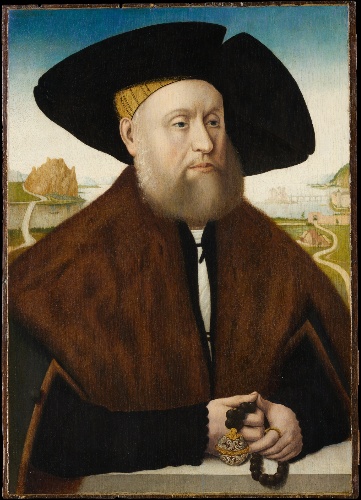
Title: Heinrich(?) vom Rhein zum Mohren (1477–1536)
Artist: Conrad Faber von Creuznach
Date: late 1520s
Object type: Painting
Classification: Paintings
Medium: Oil and gold on oak
Dimensions: Overall 21 3/4 x 15 5/8 in. (55.2 x 39.7 cm); painted surface 21 1/2 x 15 in. (54.6 x 38.1 cm)
Department: European Paintings
Credit line: The Jack and Belle Linsky Collection, 1982
Accession year: 1982
Repository: Metropolitan Museum of Art, New York, NY
Tags: Men|Portraits